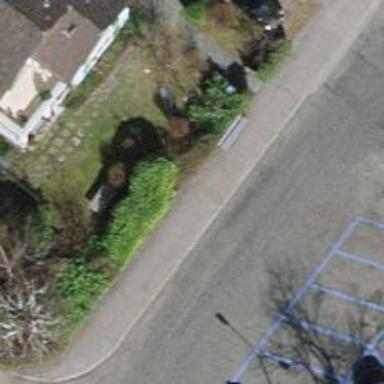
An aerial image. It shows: Bench for seating.